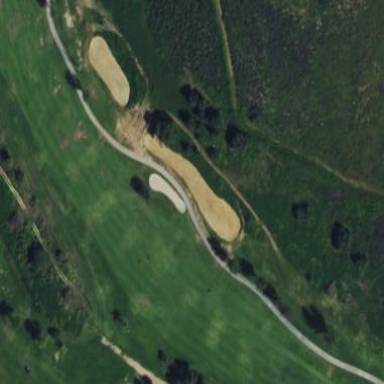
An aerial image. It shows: Golf bunker filled with natural sand.